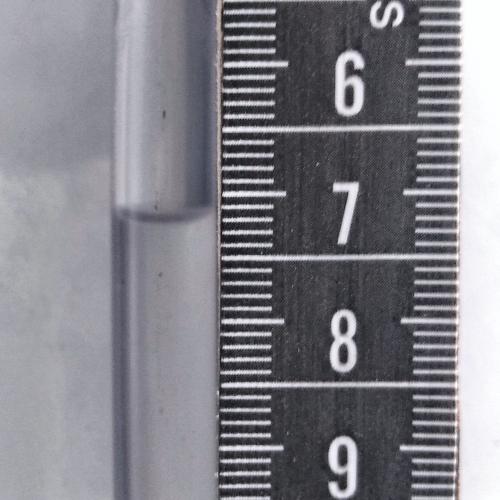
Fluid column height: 7.2 cm